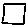
Label: square